Interaction volume radius: 10 \u00c5
Interaction volume height: 30 \u00c5
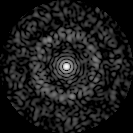
Disorder parameter: 0.8353